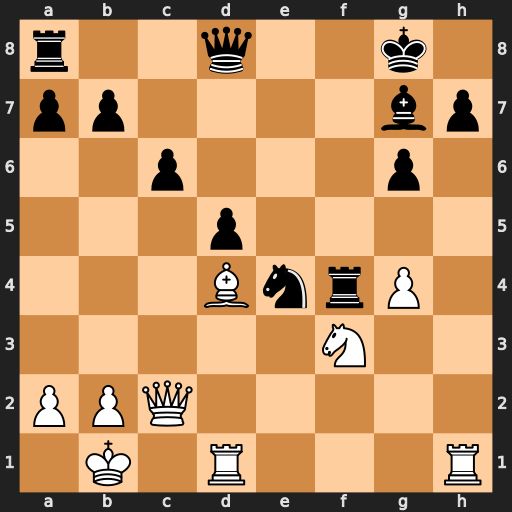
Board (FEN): r2q2k1/pp4bp/2p3p1/3p4/3BnrP1/5N2/PPQ5/1K1R3R
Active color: w
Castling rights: -
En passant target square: -
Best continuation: Qh2 Bxd4 Qxh7+ Kf8 Nxd4